Question: I have simple layout:
'''
<?xml version="1.0" encoding="utf-8"?>
<RelativeLayout
xmlns:android="http://schemas.android.com/apk/res/android"
android:layout_width="match_parent"
android:layout_height="match_parent" >
<GridView
android:id="@+id/photo_browser_grid_view"
android:layout_width="wrap_content"
android:layout_height="wrap_content"
android:layout_centerInParent="true"
android:gravity="center"
android:horizontalSpacing="5dp"
android:verticalSpacing="5dp"
android:stretchMode="none"
android:numColumns="auto_fit"
android:columnWidth="100dp">
</GridView>
'''
I want to centre my GridView inside Relative layout. My spacing is always fixed. In result I have GridView aligned to left. How can I center it inside parent?

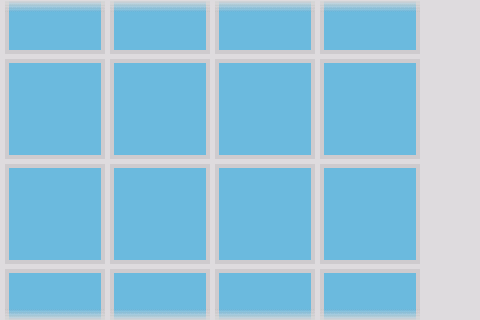
Answer: For GridView in the layout, 'android:numColumns="auto_fit"' conflicts with 'android:layout_width="wrap_content"'. It means : to calculate how many columns to form, width is required, but to find width we need how many columns to wrap around, a circular dependency.
You can use <URL> to let columns fill up empty space.